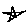
Label: star